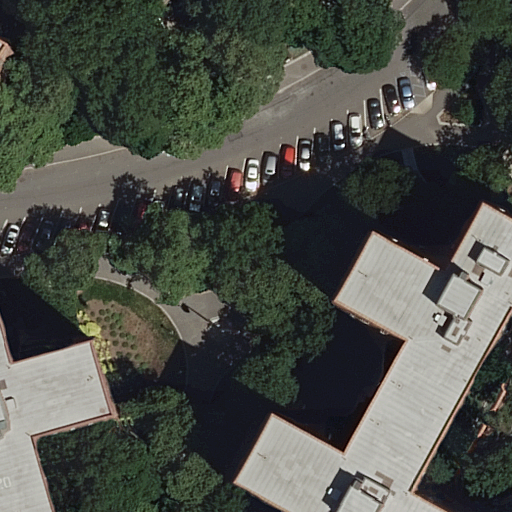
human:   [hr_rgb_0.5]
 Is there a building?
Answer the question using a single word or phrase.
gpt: yes

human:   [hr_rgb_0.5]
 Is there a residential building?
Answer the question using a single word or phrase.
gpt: yes

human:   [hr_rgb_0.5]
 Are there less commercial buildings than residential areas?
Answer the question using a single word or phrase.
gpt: yes

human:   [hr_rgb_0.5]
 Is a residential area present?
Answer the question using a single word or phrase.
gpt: yes

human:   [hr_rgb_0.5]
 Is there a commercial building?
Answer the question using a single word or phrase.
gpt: no

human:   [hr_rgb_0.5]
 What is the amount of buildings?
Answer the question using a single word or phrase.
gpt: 3

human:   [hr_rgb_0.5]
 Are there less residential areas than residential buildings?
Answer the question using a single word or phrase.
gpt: yes

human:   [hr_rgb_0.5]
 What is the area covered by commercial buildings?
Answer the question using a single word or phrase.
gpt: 0m2

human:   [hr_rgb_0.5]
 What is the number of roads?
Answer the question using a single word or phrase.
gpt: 3

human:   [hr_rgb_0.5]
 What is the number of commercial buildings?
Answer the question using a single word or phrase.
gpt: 0

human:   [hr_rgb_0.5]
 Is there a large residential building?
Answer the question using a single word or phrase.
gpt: yes

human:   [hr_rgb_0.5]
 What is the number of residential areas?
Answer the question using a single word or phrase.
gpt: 1

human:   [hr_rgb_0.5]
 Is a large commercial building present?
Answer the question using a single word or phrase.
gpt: no

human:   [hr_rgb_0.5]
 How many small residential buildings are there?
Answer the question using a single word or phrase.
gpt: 0

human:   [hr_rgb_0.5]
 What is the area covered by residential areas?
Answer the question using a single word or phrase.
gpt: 10614m2

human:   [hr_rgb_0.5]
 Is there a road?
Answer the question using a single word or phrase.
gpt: yes

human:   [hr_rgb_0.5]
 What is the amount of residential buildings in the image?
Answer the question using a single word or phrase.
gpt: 3

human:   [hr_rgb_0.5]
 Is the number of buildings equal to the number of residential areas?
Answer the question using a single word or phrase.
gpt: no

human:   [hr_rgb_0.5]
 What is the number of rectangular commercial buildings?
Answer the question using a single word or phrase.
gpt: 0

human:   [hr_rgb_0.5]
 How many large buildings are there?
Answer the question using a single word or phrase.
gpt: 3

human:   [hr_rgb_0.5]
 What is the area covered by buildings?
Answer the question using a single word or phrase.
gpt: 4010m2

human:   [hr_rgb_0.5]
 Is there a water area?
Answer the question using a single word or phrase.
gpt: no

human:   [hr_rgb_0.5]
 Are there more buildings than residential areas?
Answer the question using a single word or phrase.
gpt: yes

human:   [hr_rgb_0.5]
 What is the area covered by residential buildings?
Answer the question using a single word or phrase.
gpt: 4010m2

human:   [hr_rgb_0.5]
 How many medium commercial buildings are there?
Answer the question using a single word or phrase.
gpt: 0

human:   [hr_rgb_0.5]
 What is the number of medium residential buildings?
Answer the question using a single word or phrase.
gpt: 0

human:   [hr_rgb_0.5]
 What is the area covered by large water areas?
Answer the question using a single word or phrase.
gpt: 0m2

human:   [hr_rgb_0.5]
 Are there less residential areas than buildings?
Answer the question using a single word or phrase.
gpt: yes

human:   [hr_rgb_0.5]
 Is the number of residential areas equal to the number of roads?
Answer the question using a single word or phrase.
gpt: no

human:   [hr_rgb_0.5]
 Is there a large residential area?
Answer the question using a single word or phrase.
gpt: yes

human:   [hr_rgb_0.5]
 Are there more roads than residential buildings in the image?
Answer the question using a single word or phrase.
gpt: no

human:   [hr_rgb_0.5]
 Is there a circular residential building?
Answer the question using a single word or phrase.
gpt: no

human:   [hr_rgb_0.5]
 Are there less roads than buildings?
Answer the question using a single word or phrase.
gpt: no

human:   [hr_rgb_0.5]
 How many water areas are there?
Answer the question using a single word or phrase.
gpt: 0

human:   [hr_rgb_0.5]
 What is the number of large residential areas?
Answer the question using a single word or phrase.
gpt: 1

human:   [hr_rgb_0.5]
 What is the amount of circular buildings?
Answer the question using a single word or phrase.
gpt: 0

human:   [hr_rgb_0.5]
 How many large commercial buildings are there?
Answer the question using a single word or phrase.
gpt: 0

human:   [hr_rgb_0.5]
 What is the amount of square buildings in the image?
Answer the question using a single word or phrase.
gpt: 0

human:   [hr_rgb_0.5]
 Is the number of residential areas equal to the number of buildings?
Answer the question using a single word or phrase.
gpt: no

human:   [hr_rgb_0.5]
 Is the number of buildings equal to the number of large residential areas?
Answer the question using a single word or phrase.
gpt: no

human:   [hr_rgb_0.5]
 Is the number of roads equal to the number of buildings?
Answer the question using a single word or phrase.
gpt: yes

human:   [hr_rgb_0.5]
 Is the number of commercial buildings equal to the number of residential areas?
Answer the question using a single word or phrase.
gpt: no

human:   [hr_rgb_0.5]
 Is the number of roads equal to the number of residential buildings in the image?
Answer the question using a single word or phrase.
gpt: yes

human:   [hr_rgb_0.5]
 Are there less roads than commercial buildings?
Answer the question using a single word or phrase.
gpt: no

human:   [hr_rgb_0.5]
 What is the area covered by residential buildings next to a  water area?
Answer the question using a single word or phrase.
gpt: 0m2

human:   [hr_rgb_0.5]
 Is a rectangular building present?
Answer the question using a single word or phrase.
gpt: no

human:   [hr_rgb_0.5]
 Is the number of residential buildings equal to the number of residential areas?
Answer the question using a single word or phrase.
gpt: no

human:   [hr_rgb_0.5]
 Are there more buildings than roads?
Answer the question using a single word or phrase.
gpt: no

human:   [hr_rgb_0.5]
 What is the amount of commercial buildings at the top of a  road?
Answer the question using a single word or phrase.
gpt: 0

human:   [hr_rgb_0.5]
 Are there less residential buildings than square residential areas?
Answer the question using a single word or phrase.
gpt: no

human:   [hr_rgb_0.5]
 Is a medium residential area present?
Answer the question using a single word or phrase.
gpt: no

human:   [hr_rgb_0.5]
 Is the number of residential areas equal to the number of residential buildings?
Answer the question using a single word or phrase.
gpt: no

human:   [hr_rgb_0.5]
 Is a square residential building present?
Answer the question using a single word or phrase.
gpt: no

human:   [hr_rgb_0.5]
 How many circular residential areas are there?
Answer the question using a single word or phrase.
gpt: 0

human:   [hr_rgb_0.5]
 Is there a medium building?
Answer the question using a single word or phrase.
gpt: no

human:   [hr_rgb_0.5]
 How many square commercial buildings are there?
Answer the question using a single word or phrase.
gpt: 0

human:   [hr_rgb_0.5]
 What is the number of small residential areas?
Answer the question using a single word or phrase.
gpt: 0

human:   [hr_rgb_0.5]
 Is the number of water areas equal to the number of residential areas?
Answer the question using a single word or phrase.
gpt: no

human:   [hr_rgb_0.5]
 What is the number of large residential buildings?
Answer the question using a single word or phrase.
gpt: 3

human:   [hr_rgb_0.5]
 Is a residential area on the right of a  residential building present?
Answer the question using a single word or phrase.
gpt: no

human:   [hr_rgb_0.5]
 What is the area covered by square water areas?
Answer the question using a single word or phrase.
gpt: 0m2

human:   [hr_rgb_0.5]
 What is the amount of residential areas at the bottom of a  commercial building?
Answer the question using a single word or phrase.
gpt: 0

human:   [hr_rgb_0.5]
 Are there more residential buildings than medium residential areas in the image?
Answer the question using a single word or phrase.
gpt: yes

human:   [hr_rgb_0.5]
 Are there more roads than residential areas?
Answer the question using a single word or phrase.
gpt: yes